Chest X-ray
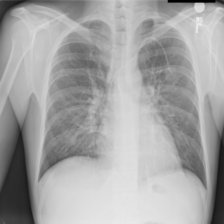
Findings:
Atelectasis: negative
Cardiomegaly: negative
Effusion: negative
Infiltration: negative
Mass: negative
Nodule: negative
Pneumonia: negative
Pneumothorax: negative
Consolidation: negative
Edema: negative
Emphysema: negative
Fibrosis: negative
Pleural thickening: negative
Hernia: negative